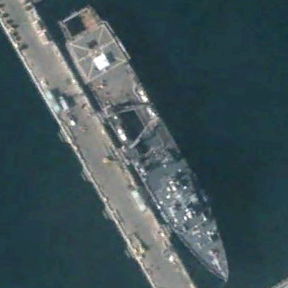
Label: combat